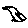
Label: bird